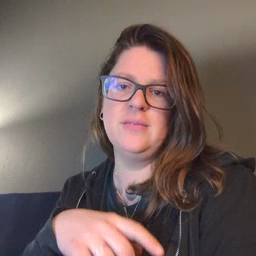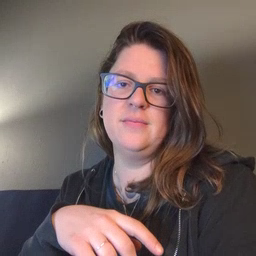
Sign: first